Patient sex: M
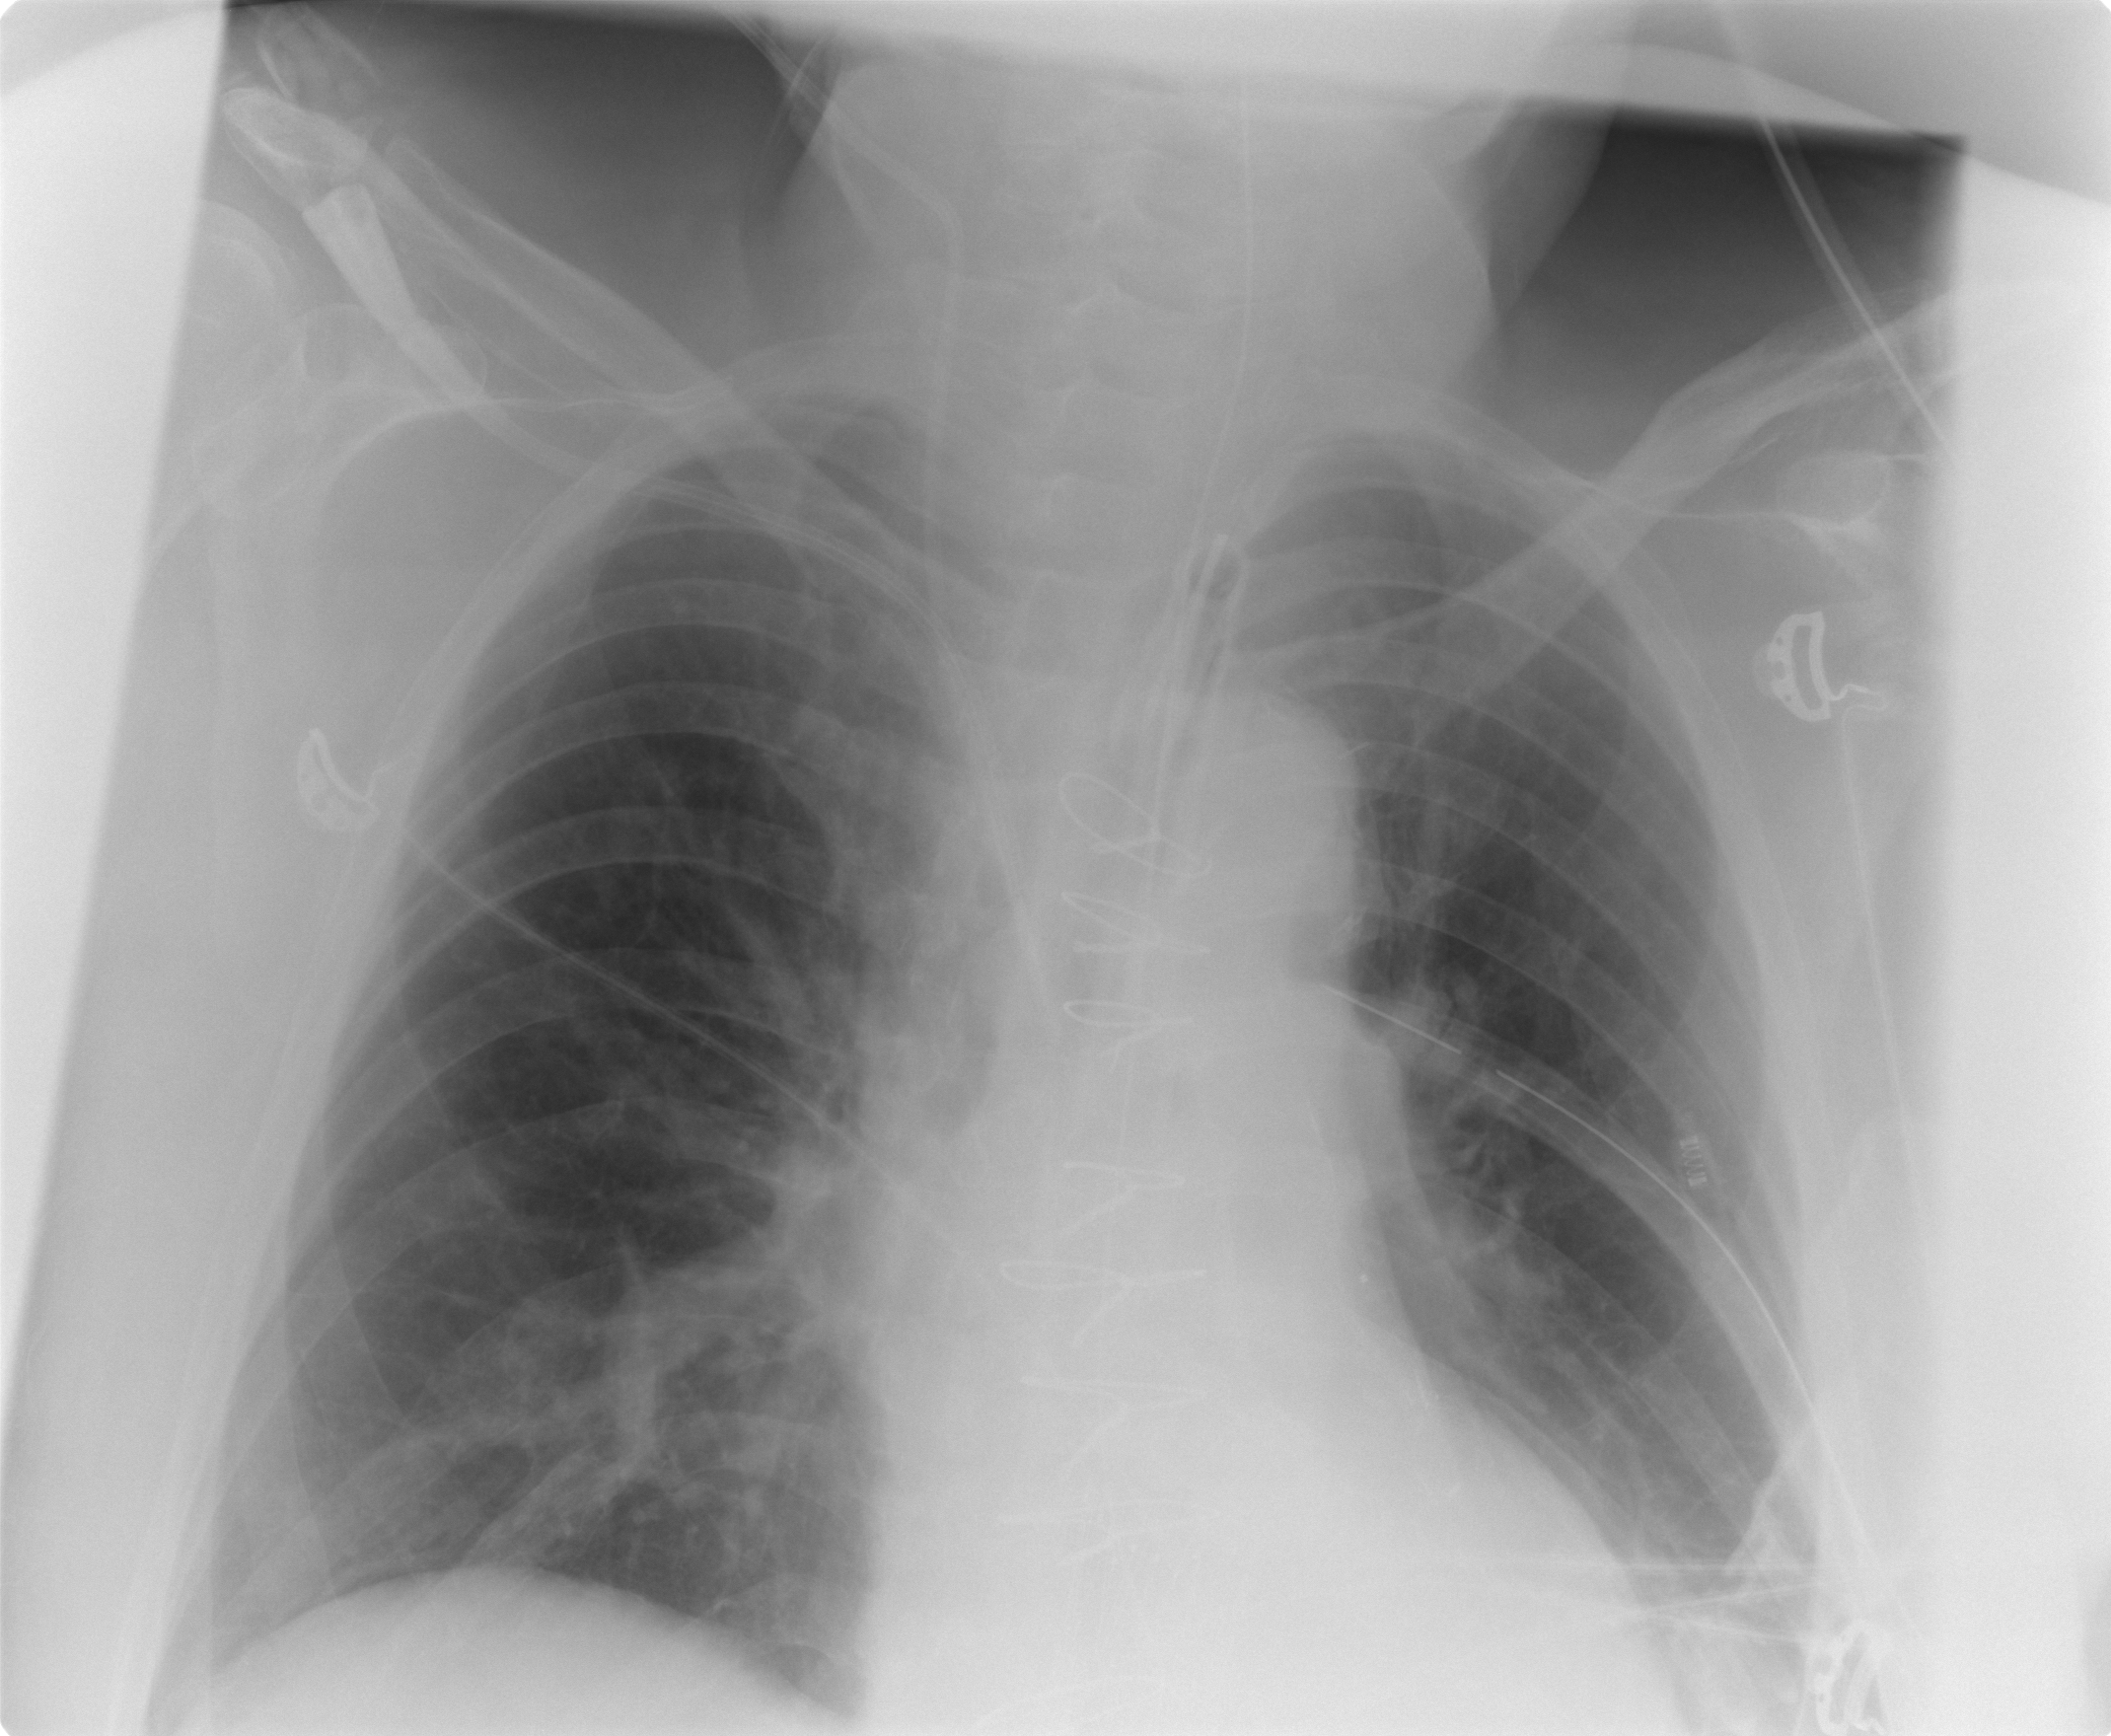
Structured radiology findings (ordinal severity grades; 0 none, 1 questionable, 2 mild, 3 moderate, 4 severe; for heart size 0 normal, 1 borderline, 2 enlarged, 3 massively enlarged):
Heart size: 2
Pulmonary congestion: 0
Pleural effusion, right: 0
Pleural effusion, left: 1
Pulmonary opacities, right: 0
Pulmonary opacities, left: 0
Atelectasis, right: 0
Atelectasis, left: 2